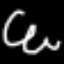
Label: squiggle